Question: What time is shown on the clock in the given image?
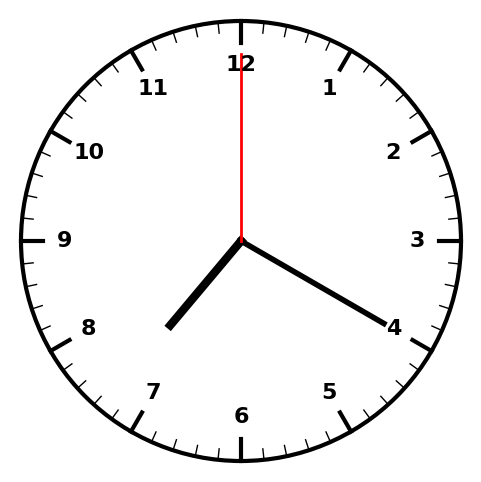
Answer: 07:20:00